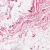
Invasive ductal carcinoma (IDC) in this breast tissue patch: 0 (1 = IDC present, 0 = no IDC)